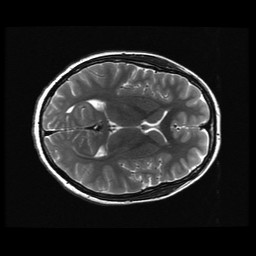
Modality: T2w
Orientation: axial
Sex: male
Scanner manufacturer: ge
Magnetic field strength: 3 T
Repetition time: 5 s
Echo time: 0.1015 s